Question:
I have and Flex component that inside has a 'profundidad' component that has a 'Scroller' on a 'DataGroup'
The component can be draged fine, but when I try to drag the scroll bar is dragging the whole component instead of dragging the scroll bar itself
The code for the main component is
'''
<?xml version="1.0" encoding="utf-8"?>
<s:Group xmlns:fx="http://ns.adobe.com/mxml/2009"
xmlns:s="library://ns.adobe.com/flex/spark"
xmlns:mx="library://ns.adobe.com/flex/mx"
xmlns:c="Components.ComponentsMulticuenta.*"
xmlns:c1="Components.*"
xmlns:Front="Components.Front.*"
mouseDown="initialPosition(event)" mouseUp="finalPosition(event)"
width="250" height.Start="94">
private var isDragging:Boolean ;
protected function initialPosition(event:MouseEvent):void
{
isDragging = false ;
if(event.localY <= 94)
{
this.startDrag();
isDragging = true ;
}
}
protected function finalPosition(event:MouseEvent):void
{
if(isDragging)
{
this.stopDrag();
isDragging = false ;
}
}
<s:states>
<s:State name="Start"/>
<s:State name="stateDown"/>
</s:states>
<s:BorderContainer borderStyle="solid"
top="0" width="100%" height="94" height.stateDown="210"
borderColor="#4F5548" horizontalCenter="0">
<mx:Canvas id="fondo" width="100%" height="100%">
<c:profundidad includeIn="stateDown" id="prof" left="0" right="0" top="90" arrProff="{MarketInfoArray}"/>
</mx:Canvas>
</s:BorderContainer>
</s:Group>
'''
The code for the 'profundidad' component is
'''
<mx:Canvas xmlns:fx="http://ns.adobe.com/mxml/2009"
xmlns:s="library://ns.adobe.com/flex/spark"
xmlns:mx="library://ns.adobe.com/flex/mx"
width="248" height="100%">
<s:BorderContainer width="100%" height="100%" >
<s:Scroller id="scroll" left="0" right="0" top="32" bottom="0" focusEnabled="false" hasFocusableChildren="true" >
<s:DataGroup left="0" right="0" top="0" bottom="0" dataProvider="{arrProff}"
itemRenderer="Components.ComponentsMulticuenta.DepthRender">
<s:layout>
<s:VerticalLayout gap="1"/>
</s:layout>
</s:DataGroup>
</s:Scroller>
</s:BorderContainer>
</mx:Canvas>
'''
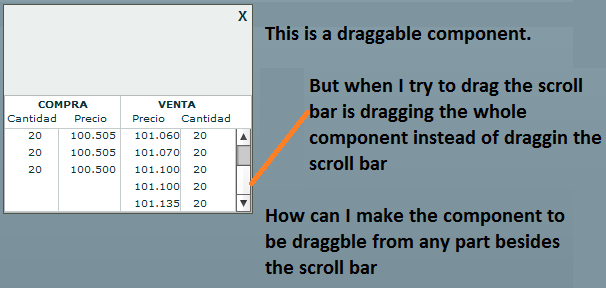
Answer: To avoid the drag from the "close" button and also from the scroll bar, which in flex has the id 'thumb' (for SliderThumb)
This is what I did
'''
protected function initialPosition(event:MouseEvent):void
{
isDragging = false ;
if( event.target.hasOwnProperty("id") && (event.target.id != "close") && (event.target.id != "thumb"))
{
this.startDrag();
isDragging = true ;
parentApplication.showNemo(this) ;
}
}
'''